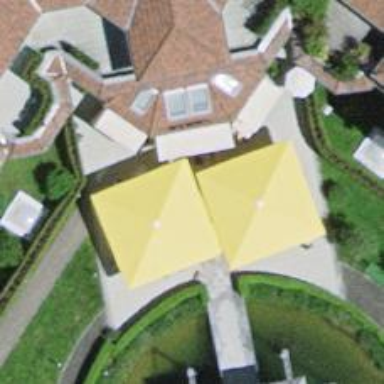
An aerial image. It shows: Outdoor seating area for leisure.